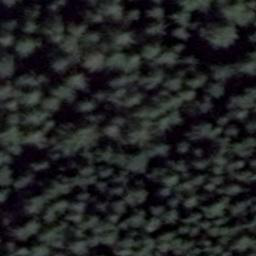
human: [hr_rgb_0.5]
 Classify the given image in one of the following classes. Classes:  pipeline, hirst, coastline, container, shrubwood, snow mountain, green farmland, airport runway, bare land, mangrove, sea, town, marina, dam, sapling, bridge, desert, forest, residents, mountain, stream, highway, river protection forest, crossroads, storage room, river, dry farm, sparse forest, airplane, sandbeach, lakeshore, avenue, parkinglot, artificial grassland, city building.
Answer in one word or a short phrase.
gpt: forest